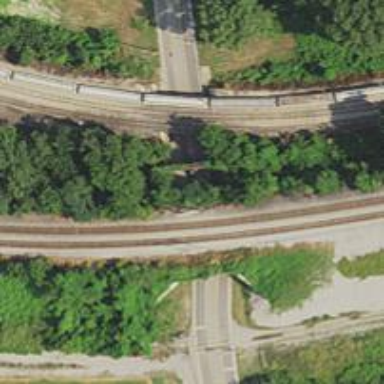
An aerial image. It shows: Bridge for railway spur.